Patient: sex F, age 59
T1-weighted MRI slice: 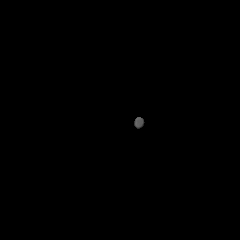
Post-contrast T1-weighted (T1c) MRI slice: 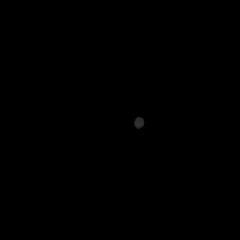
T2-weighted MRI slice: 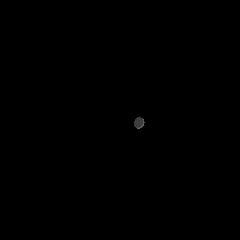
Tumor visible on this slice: no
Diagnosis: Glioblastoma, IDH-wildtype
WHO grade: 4